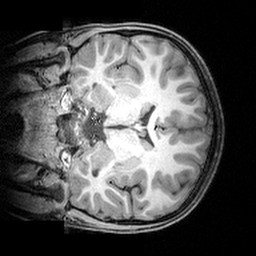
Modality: T1w
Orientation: coronal
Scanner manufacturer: siemens
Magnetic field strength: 3 T
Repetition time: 1.9 s
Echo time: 0.00397 s